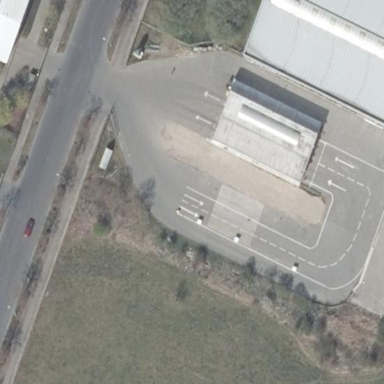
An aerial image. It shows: Car wash facility.